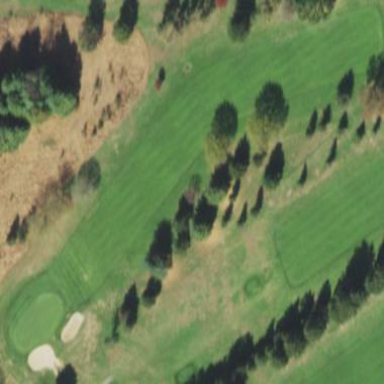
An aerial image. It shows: Golf fairway in the image.